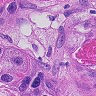
Metastatic tissue present: yes